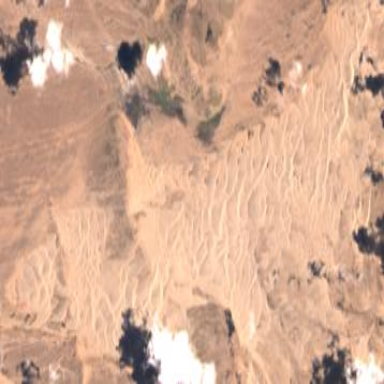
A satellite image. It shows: Scenic landscape of sand dunes.